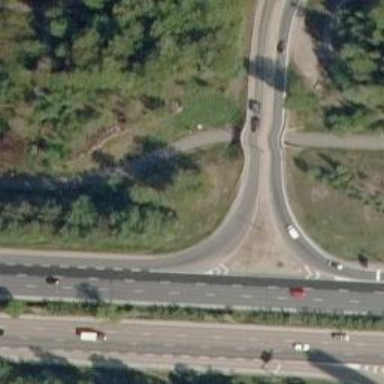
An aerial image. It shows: Road with "give way" sign.